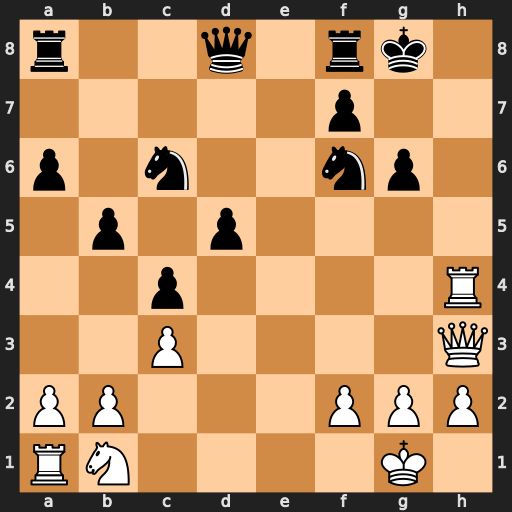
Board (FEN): r2q1rk1/5p2/p1n2np1/1p1p4/2p4R/2P4Q/PP3PPP/RN4K1
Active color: w
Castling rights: -
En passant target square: -
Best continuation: Rh8+ Kg7 Qh6#